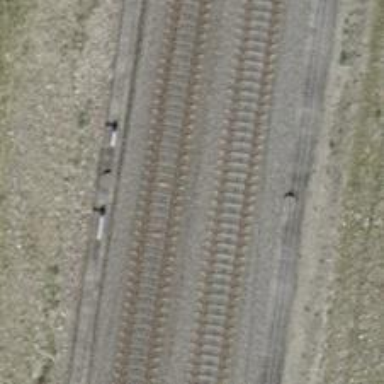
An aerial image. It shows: Single-track railway with electrified contact lines.